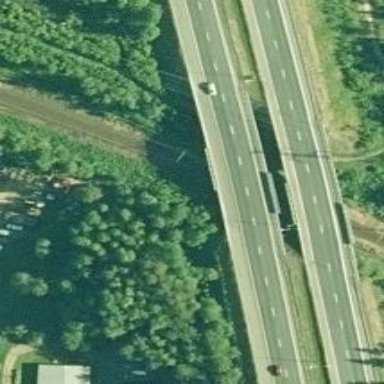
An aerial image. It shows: Bridge over motorway.